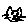
Label: cat